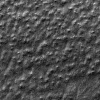
Atmospheric dust classification: not_dusty